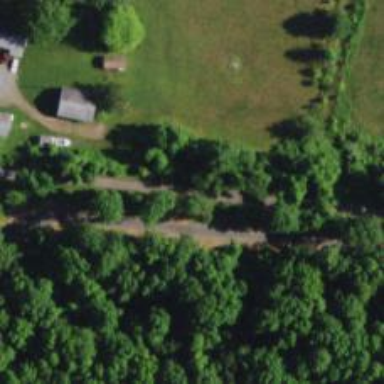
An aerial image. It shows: Driveway.